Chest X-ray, PA view. Patient: 24 years old, sex M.
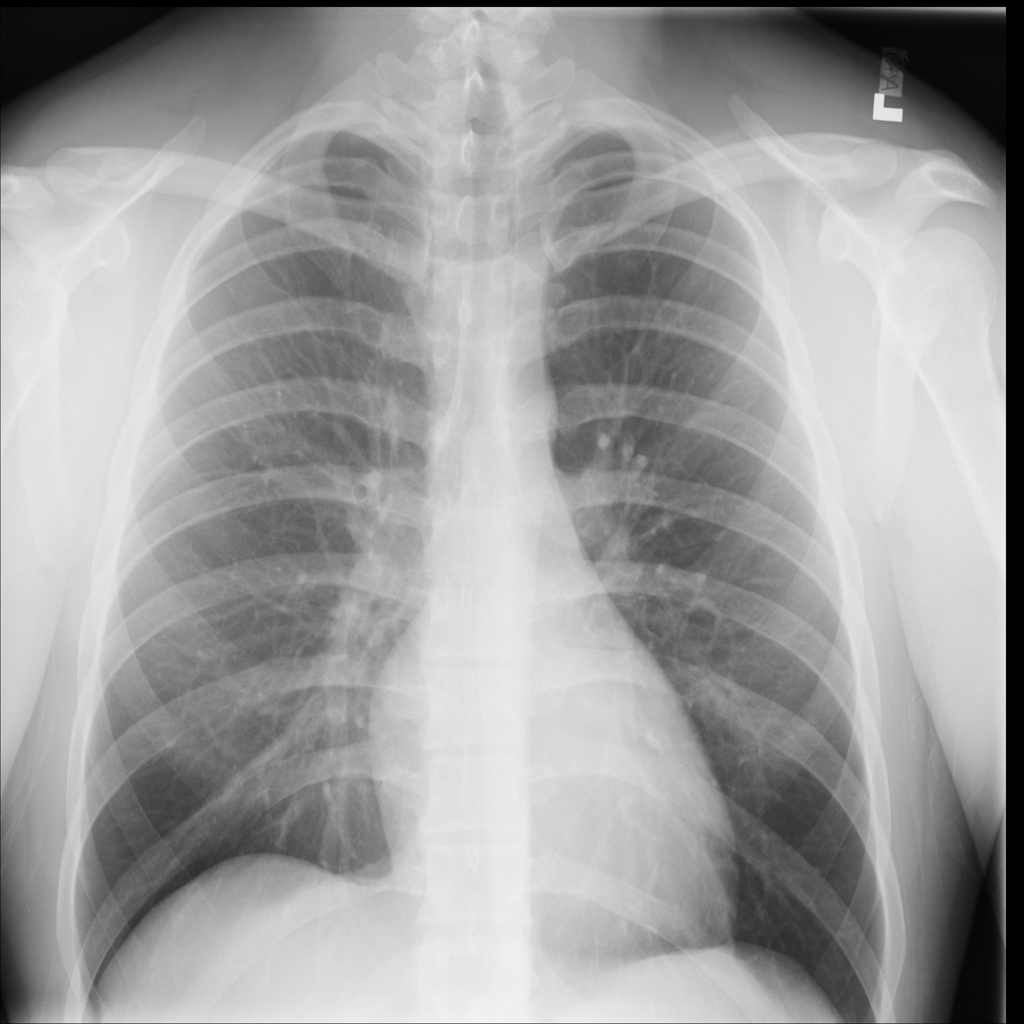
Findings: No Finding